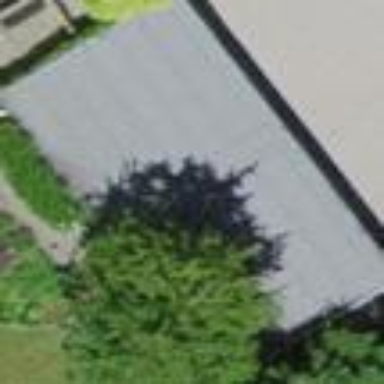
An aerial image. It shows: Garage.